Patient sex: F
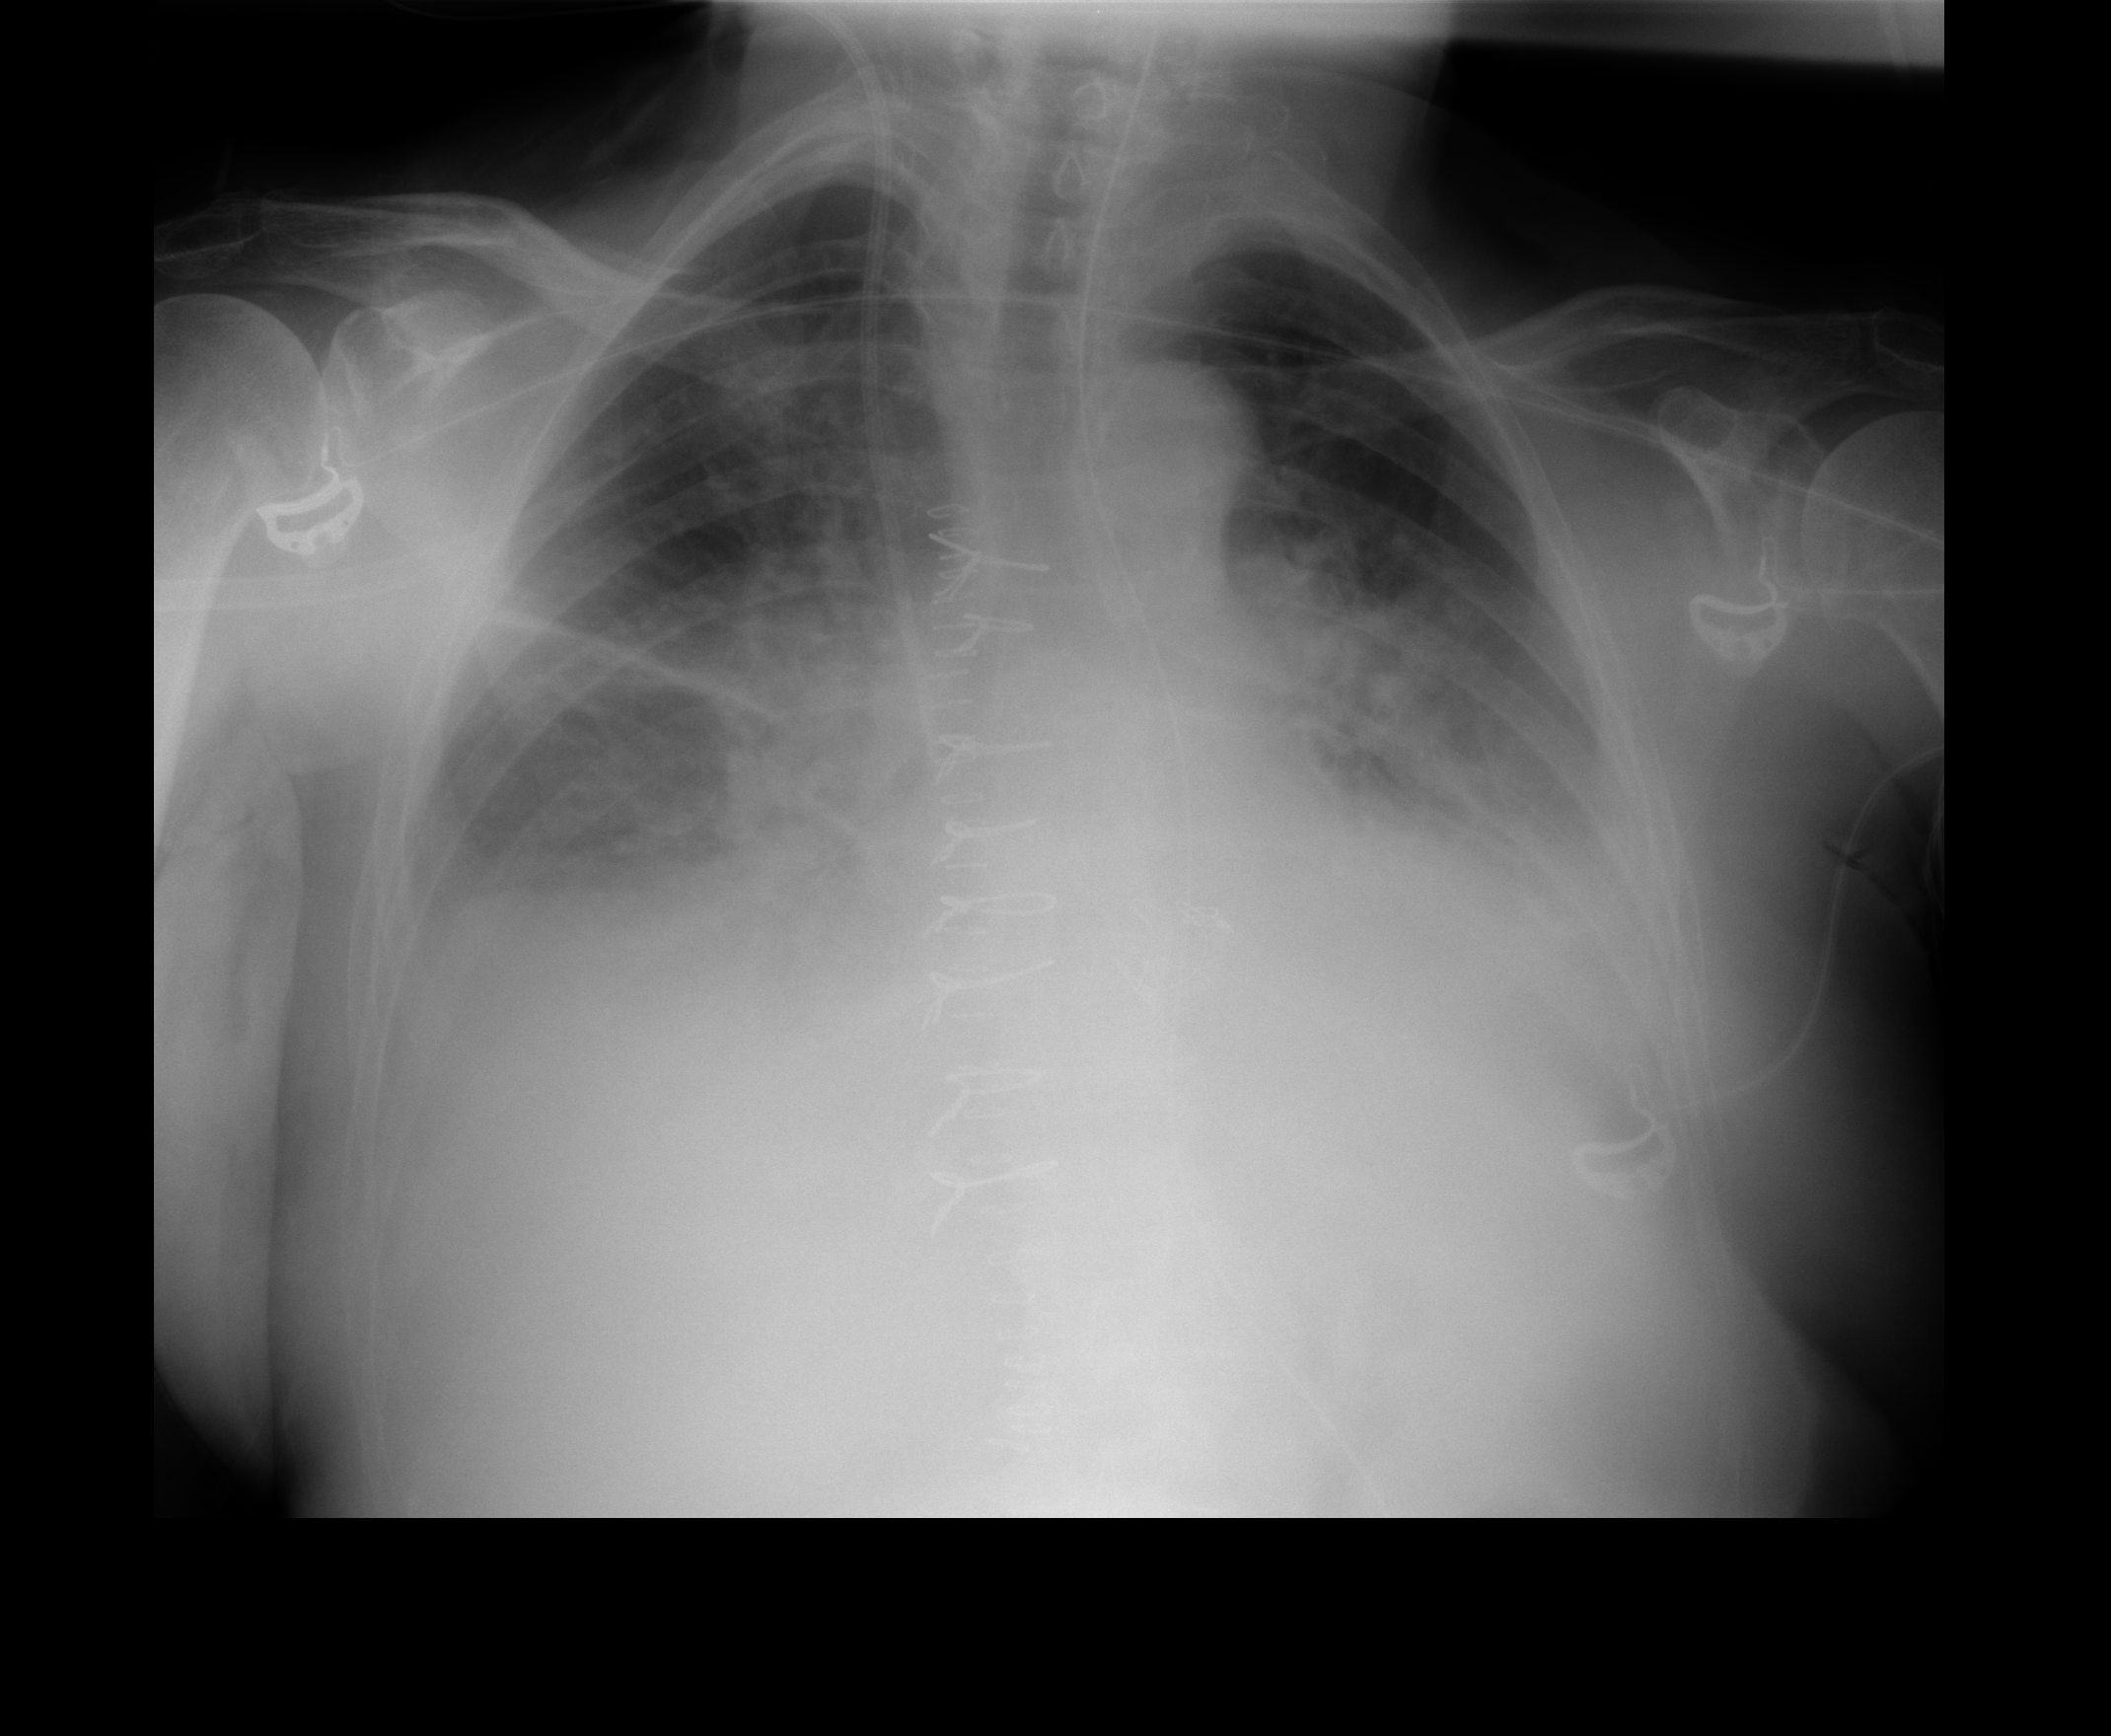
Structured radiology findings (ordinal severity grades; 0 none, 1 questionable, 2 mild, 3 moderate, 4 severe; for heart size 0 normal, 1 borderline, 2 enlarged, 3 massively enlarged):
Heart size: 2
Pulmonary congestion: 2
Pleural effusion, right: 3
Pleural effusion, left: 3
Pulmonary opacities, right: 2
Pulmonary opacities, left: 1
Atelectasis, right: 2
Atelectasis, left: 2